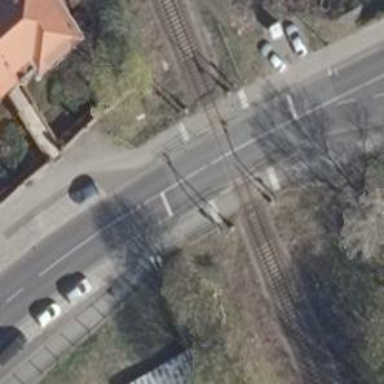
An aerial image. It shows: Railway crossing.